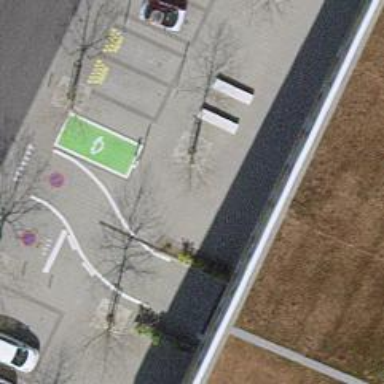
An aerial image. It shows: Charging station.